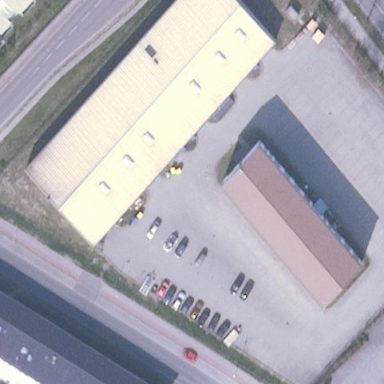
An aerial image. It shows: Commercial building.